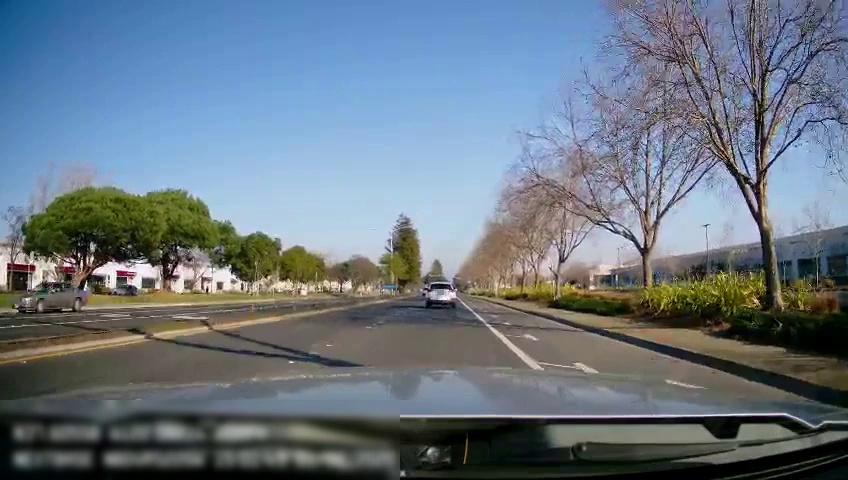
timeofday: Day
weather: Sunny
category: Drivable Space
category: Drivable Space
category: Vehicles | SUV
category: Vehicles | Car
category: Vehicles | Car
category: Lanes | Current Lane
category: Lanes | Current Lane
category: Lanes | Alternate Lane
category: Lanes | Opposite Lane
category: Lanes | Opposite Lane